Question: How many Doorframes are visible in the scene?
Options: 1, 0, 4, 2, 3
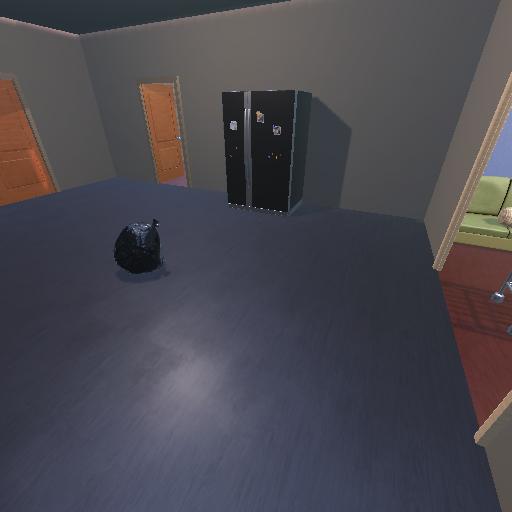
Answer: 1